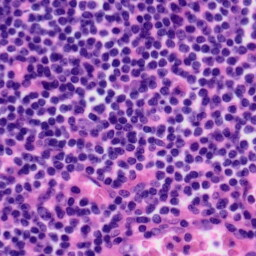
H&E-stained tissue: Tonsil